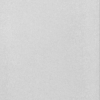
Label: dusty